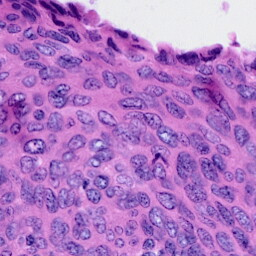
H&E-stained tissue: Cervix